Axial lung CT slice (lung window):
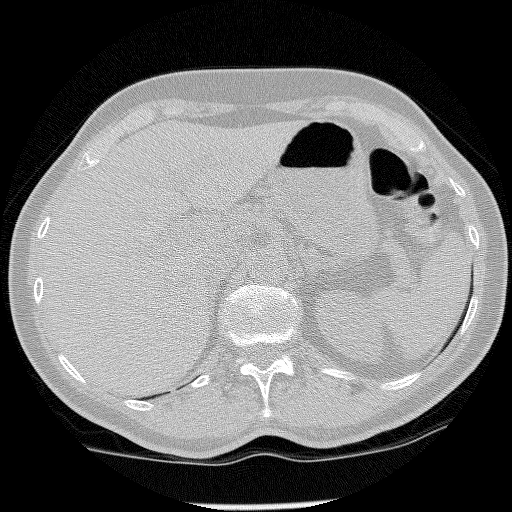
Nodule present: no